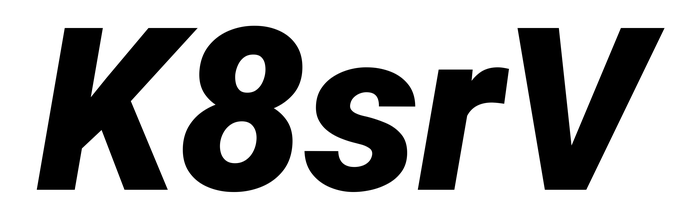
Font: Roboto-Italic_Black_Italic